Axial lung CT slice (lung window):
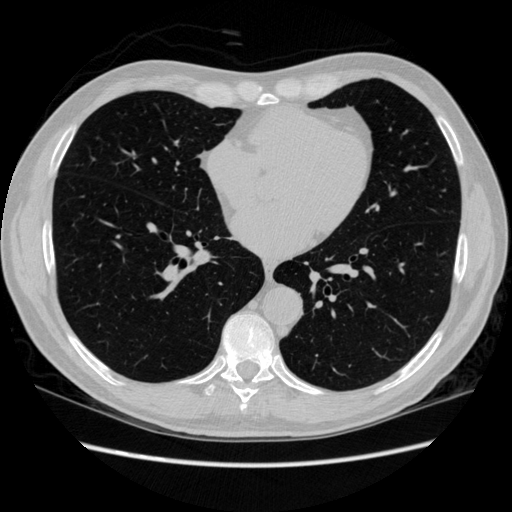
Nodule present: no